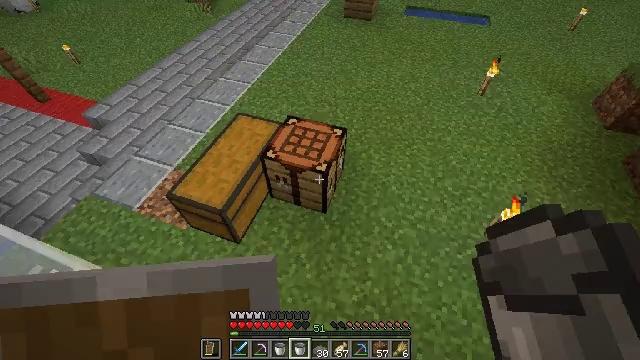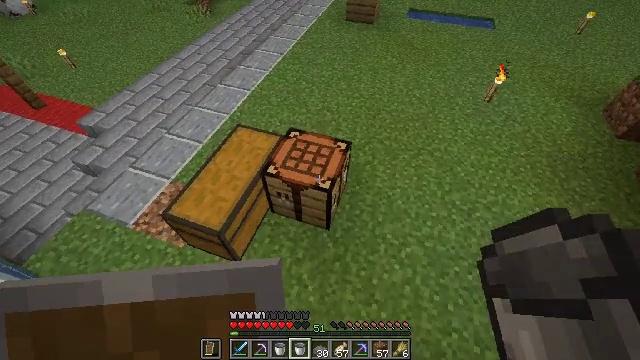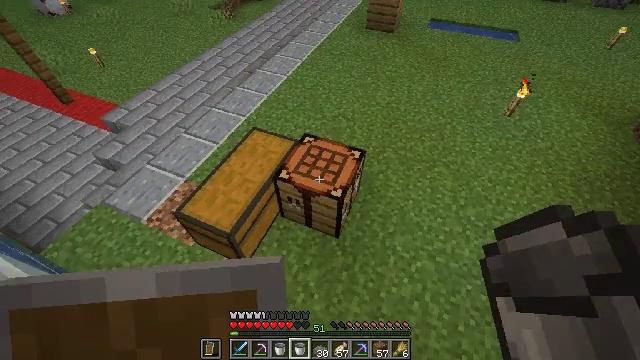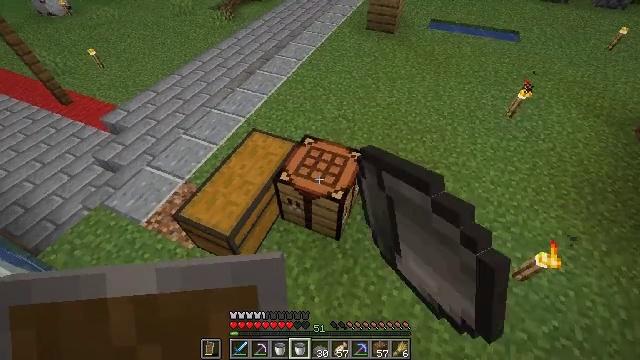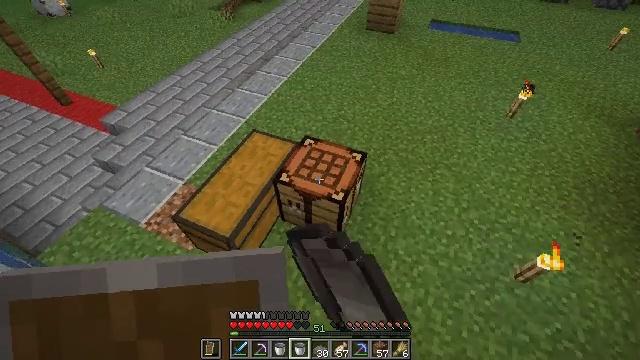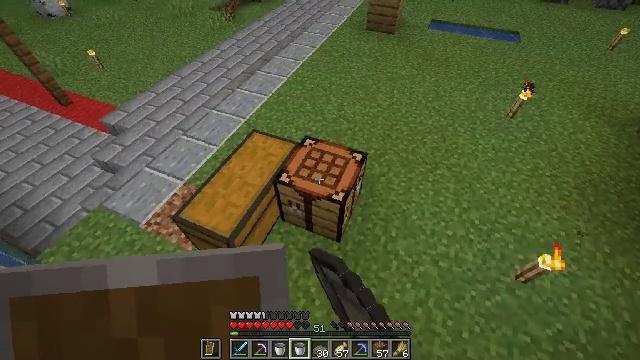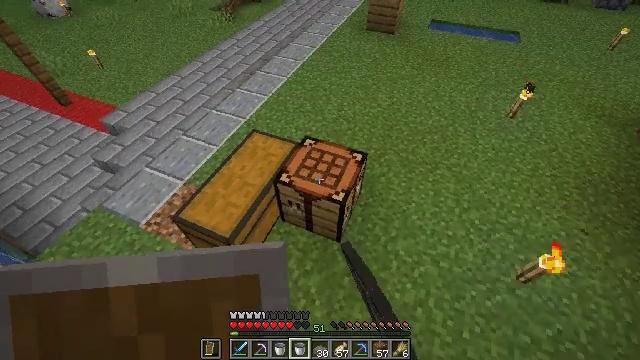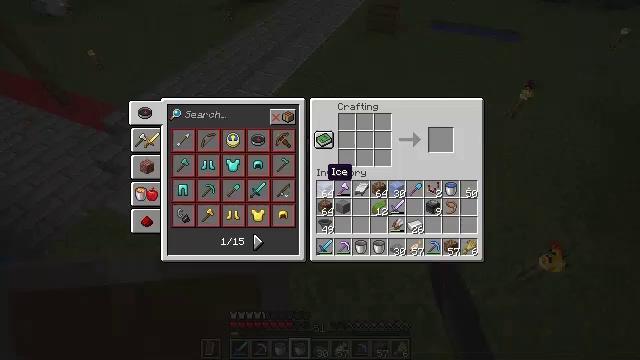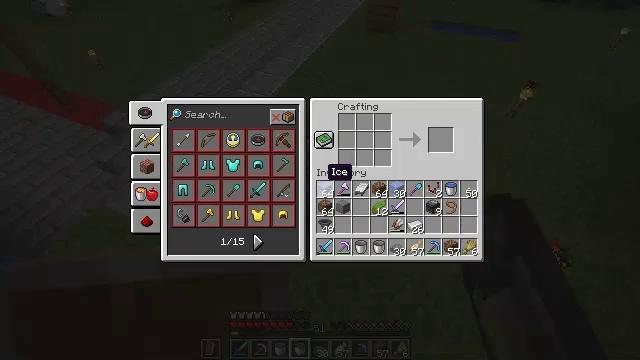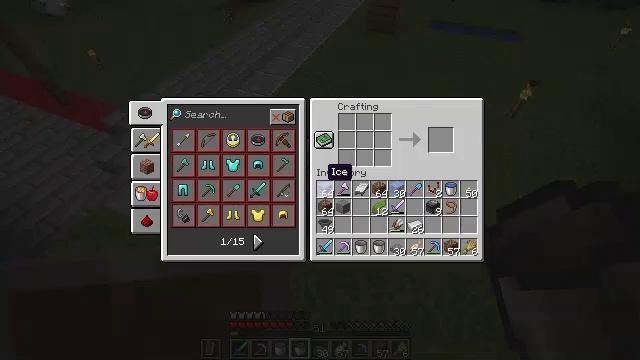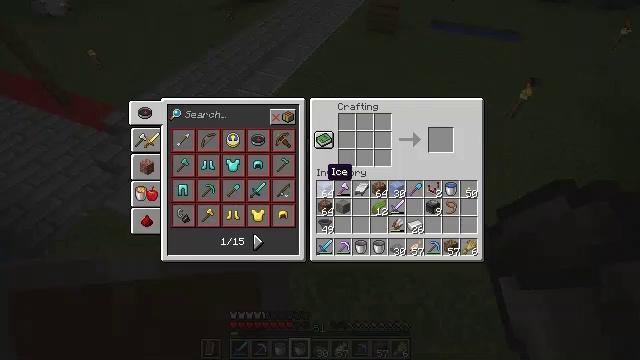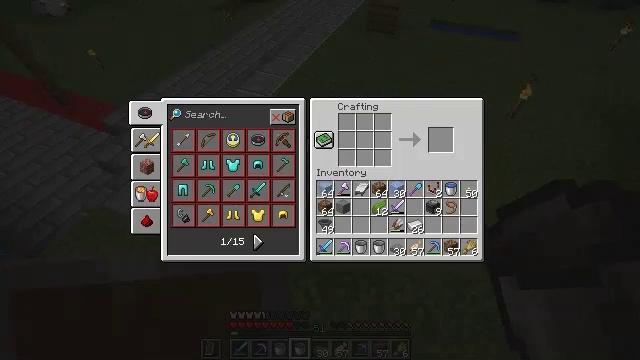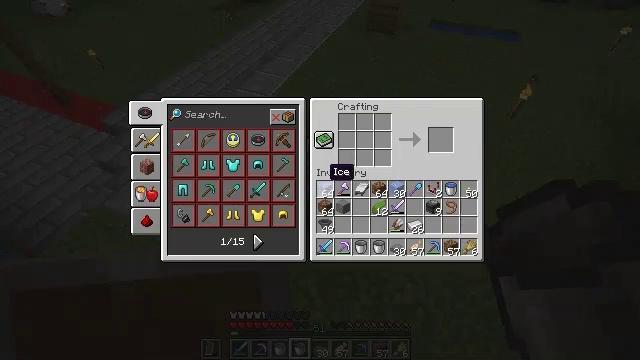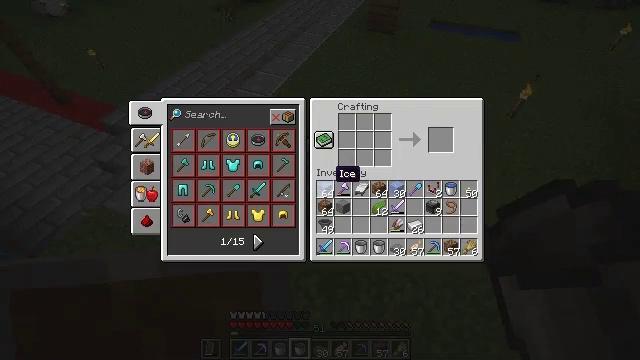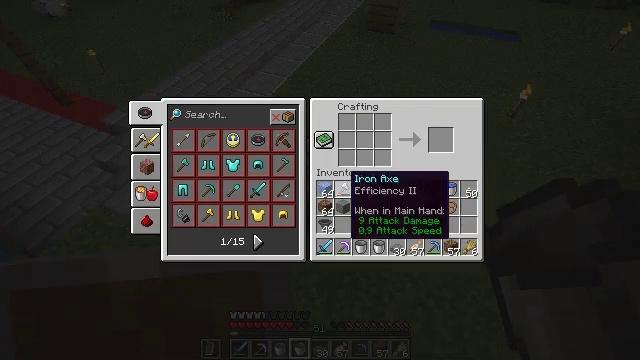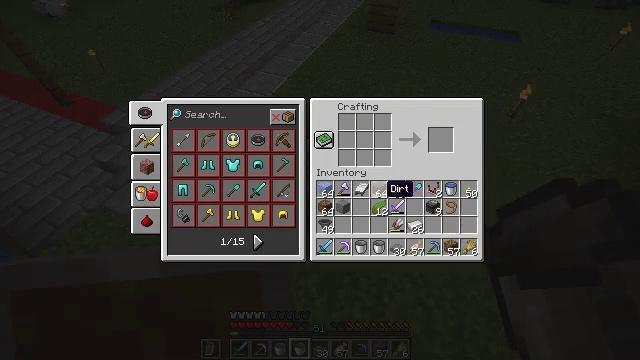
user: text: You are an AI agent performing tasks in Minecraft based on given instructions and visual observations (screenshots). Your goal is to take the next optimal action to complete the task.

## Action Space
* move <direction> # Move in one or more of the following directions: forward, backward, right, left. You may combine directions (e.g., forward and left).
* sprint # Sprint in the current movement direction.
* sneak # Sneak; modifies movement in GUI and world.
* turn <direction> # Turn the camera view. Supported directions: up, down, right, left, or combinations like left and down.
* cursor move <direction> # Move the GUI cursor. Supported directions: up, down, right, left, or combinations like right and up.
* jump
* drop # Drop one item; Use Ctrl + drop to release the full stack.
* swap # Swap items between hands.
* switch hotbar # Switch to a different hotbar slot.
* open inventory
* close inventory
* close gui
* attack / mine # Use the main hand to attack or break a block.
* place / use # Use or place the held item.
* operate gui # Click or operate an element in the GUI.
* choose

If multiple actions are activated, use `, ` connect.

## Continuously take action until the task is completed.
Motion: motion action
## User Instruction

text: Open the crafting table and arrange ice blocks to craft packed ice.
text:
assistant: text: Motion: no_op
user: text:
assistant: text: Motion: turn left and up, use / place
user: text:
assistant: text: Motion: no_op
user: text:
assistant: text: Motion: no_op
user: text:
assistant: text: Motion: no_op
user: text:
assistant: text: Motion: no_op
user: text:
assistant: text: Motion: open gui
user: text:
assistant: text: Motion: no_op
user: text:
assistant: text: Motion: no_op
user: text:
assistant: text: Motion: no_op
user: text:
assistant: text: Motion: no_op
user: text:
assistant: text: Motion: no_op
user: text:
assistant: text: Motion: no_op
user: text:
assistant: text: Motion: cursor move right
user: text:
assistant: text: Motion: cursor move right and down
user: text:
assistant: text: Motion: cursor move right
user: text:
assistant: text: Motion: cursor move right
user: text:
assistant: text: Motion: no_op
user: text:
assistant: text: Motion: no_op
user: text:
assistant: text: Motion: no_op
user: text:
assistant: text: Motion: no_op
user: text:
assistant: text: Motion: cursor move left
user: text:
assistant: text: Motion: no_op
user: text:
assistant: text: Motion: no_op
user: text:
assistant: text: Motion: no_op
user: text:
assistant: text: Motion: no_op
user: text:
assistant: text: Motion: no_op
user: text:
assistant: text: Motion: operate gui
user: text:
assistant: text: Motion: operate gui
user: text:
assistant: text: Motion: cursor move left and up